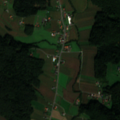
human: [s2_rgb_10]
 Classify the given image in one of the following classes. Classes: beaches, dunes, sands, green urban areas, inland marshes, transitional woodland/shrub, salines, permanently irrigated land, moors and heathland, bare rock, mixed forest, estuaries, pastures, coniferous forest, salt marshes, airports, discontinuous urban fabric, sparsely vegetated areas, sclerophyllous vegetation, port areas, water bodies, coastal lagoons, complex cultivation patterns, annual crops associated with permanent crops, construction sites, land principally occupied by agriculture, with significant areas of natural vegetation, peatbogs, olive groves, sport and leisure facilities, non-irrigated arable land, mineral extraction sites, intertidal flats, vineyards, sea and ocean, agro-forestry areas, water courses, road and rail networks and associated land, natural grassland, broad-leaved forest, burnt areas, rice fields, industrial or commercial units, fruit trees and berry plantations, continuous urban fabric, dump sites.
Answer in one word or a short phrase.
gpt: non-irrigated arable land, complex cultivation patterns, broad-leaved forest